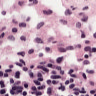
Metastatic tissue present: no